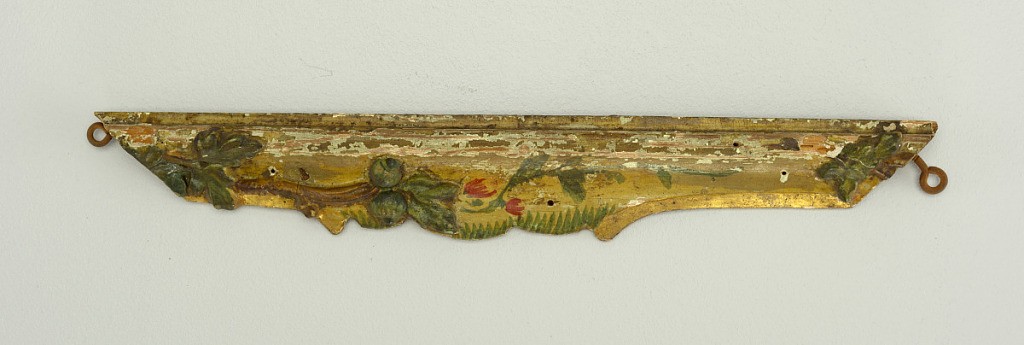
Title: Fragment, frame
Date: ca. 1750
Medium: wood, painted and gilded
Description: Portion of a carved Venetian moulding, painted cream, green and red;  flowers and fruit with running foliage.  Scrolled edge.